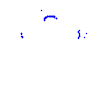
Particle: kaon